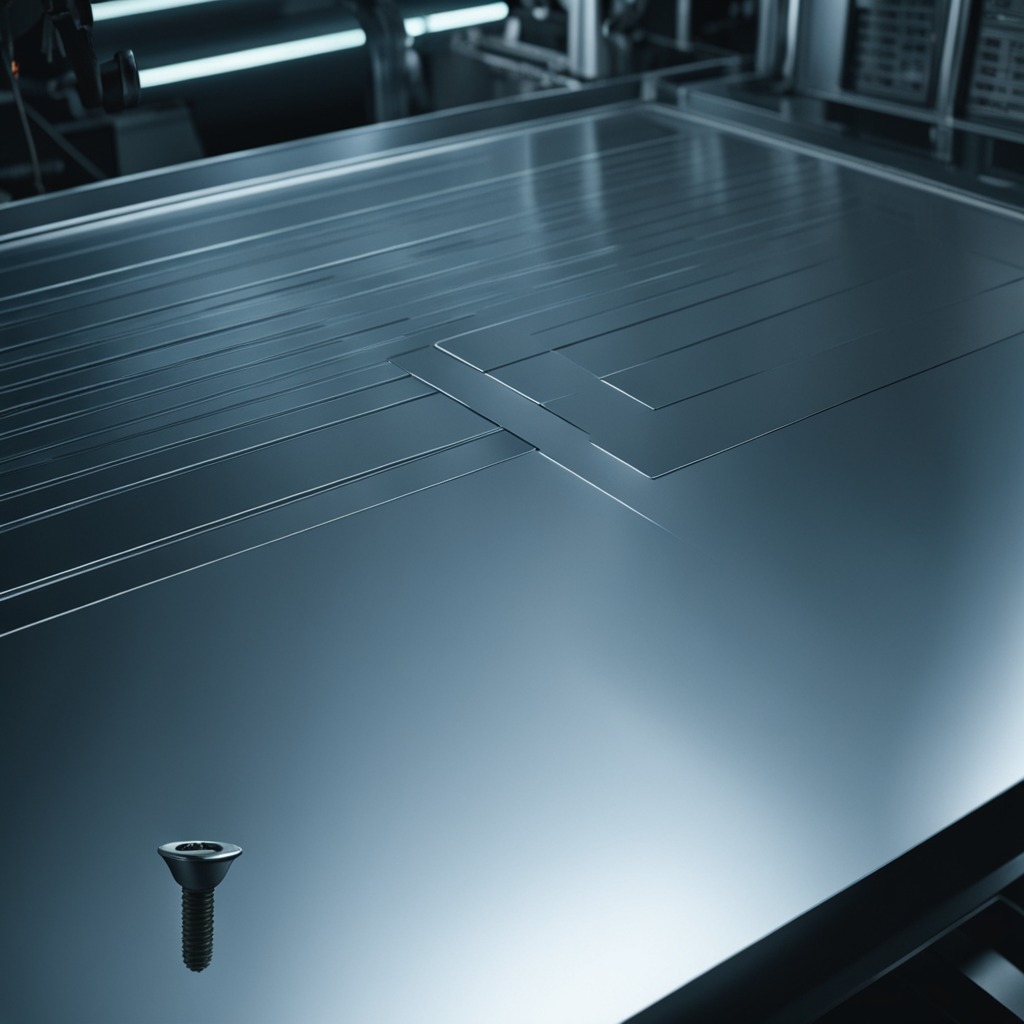
A metal screw is lying on the metal table.